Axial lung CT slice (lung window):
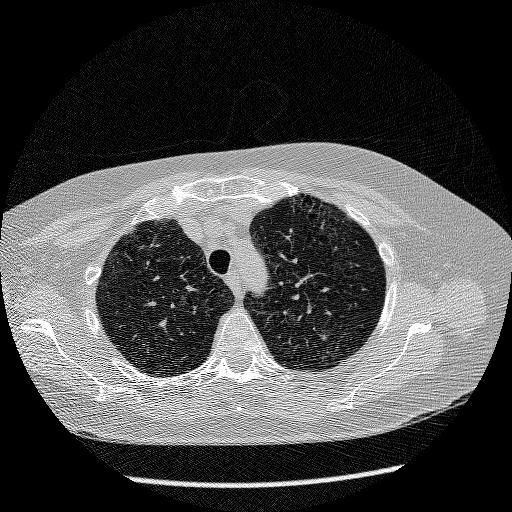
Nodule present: no